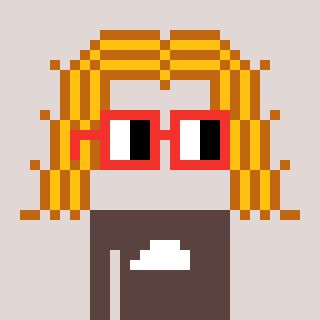
a pixel art character with square red glasses, a hair-shaped head and a darkbrown-colored body on a warm background